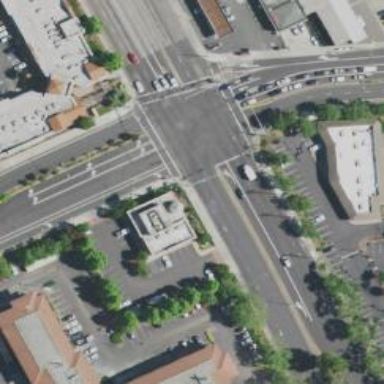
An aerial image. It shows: Tertiary road with five lanes.